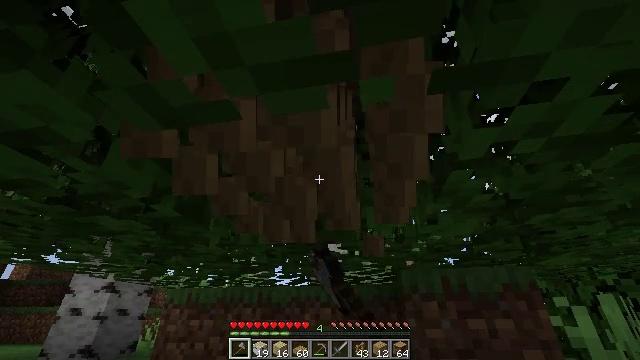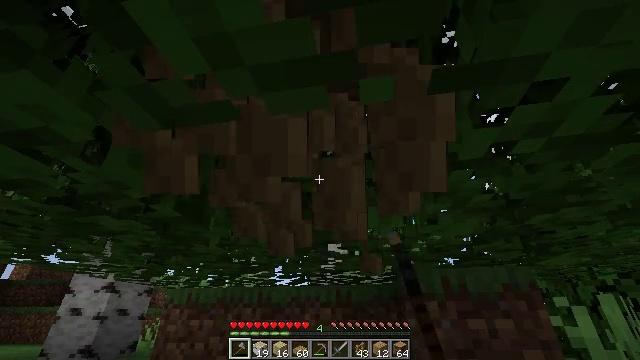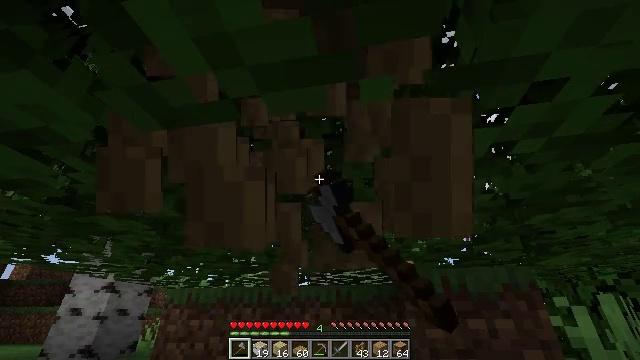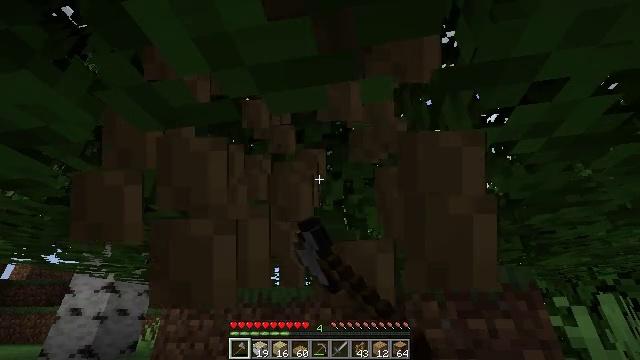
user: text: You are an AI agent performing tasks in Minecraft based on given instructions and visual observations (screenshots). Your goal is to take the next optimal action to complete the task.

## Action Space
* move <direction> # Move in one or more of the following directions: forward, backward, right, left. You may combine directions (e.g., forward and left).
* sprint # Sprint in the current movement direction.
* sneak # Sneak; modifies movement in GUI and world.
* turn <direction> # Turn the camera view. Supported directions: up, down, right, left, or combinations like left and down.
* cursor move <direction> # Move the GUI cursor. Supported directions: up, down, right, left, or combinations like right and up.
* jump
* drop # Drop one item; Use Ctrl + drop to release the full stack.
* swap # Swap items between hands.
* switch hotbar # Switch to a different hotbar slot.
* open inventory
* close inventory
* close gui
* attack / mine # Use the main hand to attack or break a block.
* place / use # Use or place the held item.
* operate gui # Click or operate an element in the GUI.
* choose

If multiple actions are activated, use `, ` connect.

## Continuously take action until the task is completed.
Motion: motion action
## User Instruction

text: Gather oak logs from trees.
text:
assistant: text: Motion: attack / mine
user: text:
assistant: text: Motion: attack / mine
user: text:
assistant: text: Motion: attack / mine
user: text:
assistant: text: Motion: attack / mine